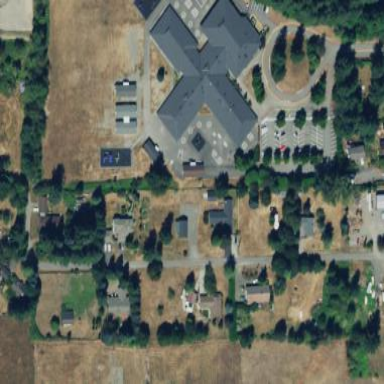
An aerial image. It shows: School building.